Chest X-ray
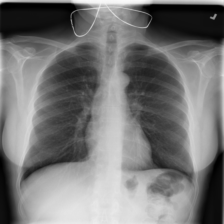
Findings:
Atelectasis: negative
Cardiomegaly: negative
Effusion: negative
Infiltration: positive
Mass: negative
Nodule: negative
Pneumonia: negative
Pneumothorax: negative
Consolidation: negative
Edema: negative
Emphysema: negative
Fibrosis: negative
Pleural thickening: negative
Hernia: negative